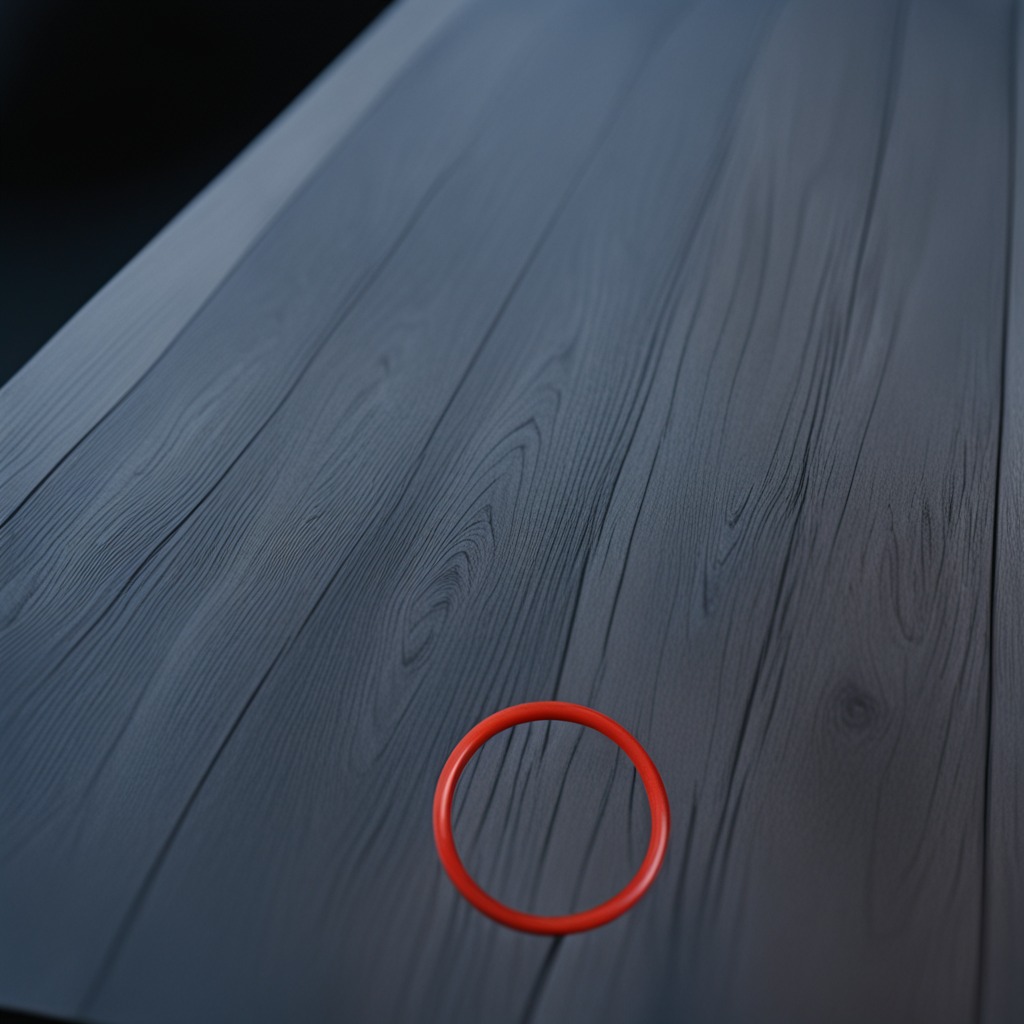
A rubber O-ring is lying on the old table with faint burn marks in a small garage at twilight.